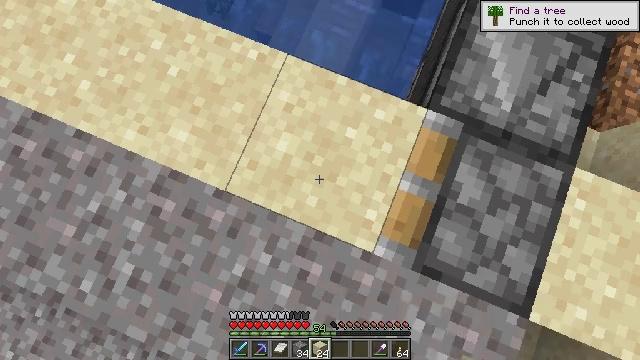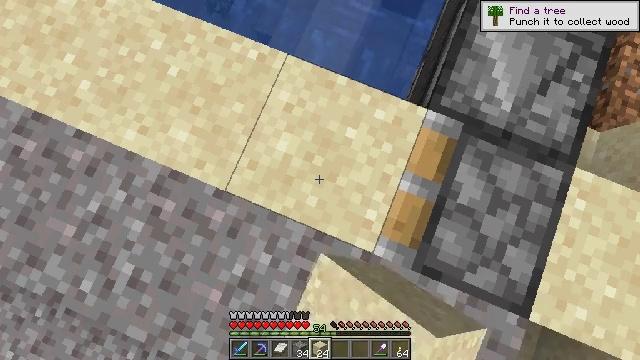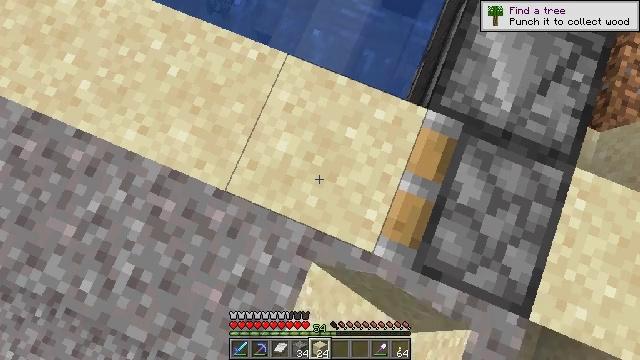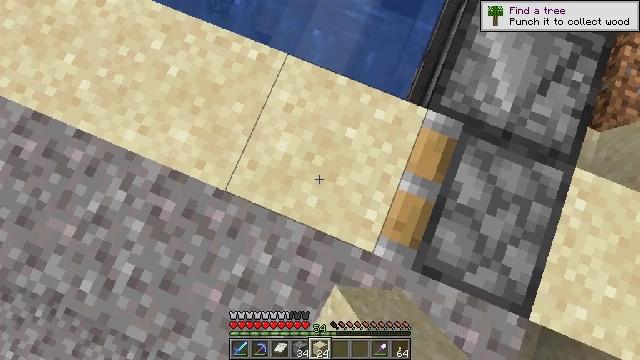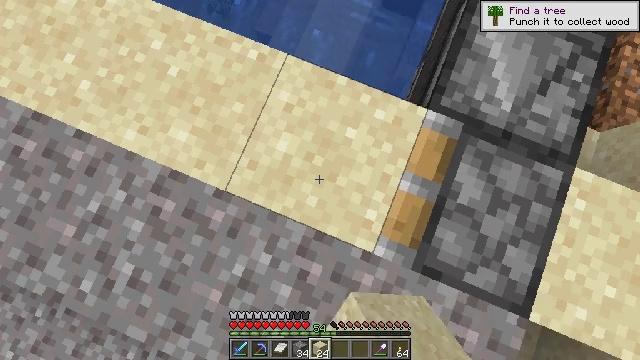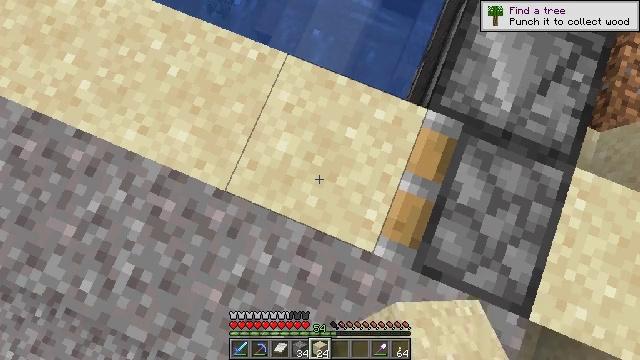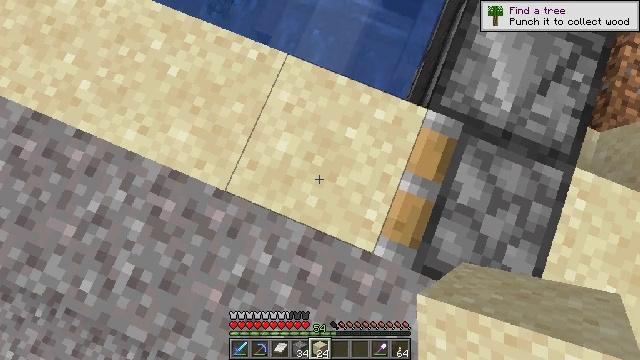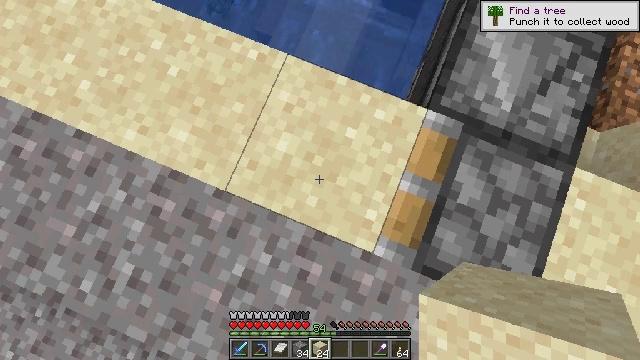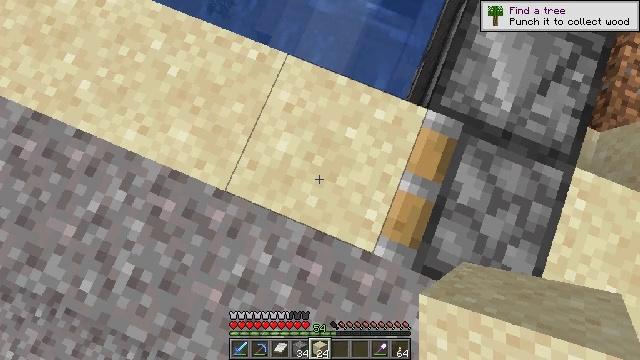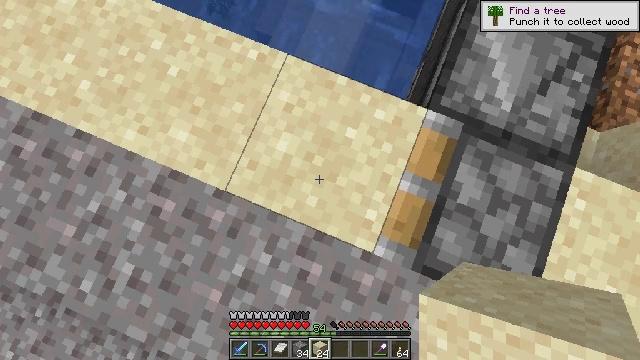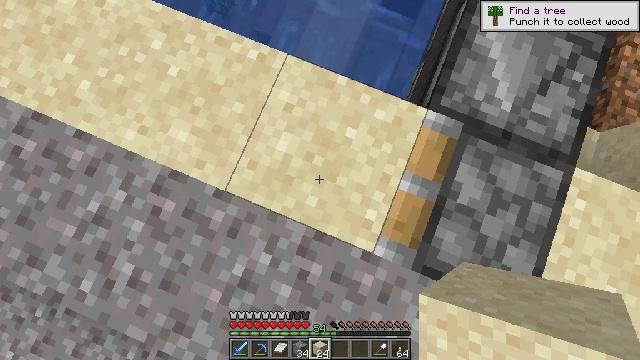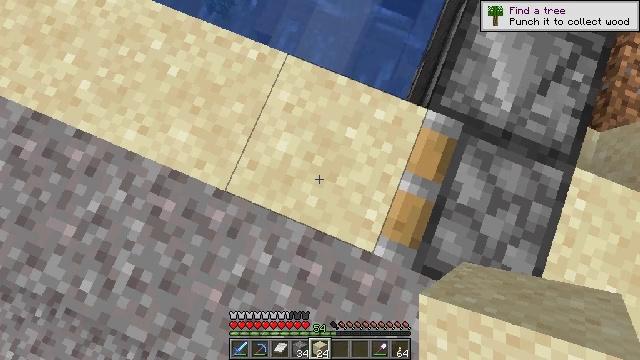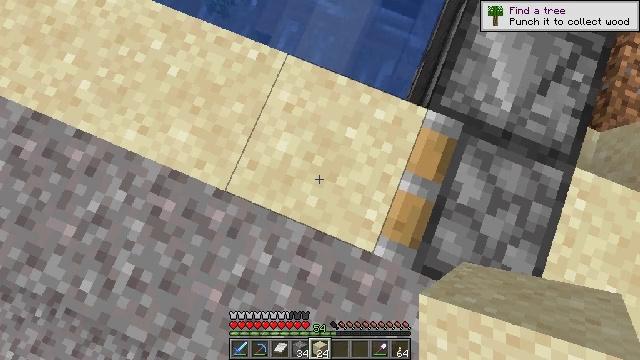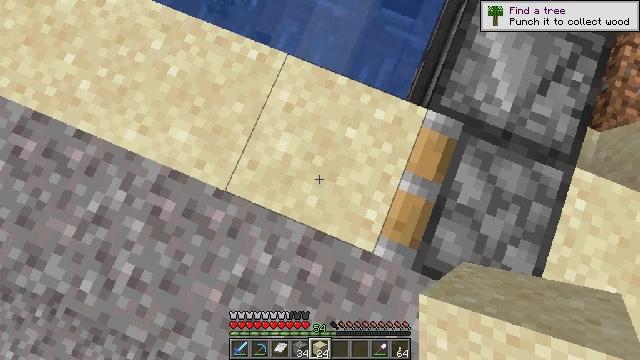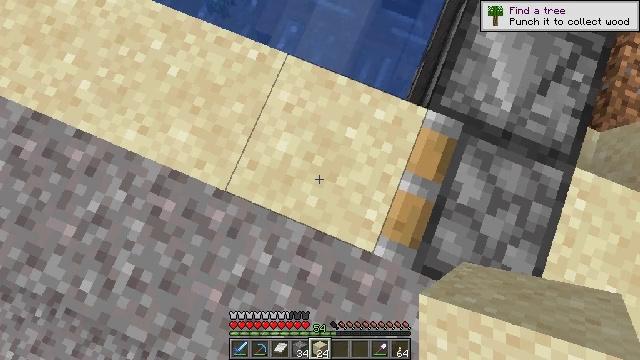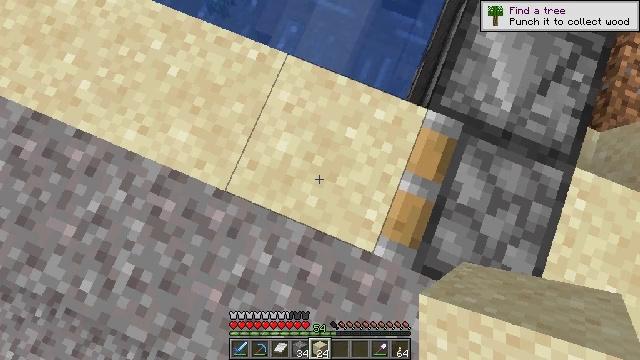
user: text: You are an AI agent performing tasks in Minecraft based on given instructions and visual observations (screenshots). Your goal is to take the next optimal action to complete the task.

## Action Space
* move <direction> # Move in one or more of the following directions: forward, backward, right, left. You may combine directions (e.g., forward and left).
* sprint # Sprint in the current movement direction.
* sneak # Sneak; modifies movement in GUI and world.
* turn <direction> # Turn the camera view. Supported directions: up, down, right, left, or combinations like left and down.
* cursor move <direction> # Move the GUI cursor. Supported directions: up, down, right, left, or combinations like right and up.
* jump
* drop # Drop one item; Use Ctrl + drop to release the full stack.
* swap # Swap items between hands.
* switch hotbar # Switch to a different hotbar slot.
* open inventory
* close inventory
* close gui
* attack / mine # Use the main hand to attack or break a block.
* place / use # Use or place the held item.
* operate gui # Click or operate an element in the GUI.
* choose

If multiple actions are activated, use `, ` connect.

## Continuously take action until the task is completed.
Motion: motion action
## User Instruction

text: Collect the piston into inventory.
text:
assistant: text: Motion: use / place
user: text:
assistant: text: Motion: use / place
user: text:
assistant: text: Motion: use / place
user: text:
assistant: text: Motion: use / place
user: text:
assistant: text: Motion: use / place
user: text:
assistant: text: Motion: use / place
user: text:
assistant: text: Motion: use / place
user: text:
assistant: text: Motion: use / place
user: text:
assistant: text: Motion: use / place
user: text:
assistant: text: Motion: use / place
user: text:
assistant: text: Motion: use / place
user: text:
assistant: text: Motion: use / place
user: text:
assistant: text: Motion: use / place
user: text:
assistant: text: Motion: use / place
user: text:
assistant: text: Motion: use / place
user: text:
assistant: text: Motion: use / place
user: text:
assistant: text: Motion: use / place
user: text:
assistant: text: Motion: use / place
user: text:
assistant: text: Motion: use / place
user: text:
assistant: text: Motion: use / place
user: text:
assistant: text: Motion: use / place
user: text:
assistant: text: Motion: use / place
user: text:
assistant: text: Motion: use / place
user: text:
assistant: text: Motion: use / place
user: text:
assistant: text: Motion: use / place
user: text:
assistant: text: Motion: use / place
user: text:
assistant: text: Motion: use / place
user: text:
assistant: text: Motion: use / place
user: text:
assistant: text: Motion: use / place
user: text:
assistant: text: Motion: use / place